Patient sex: M
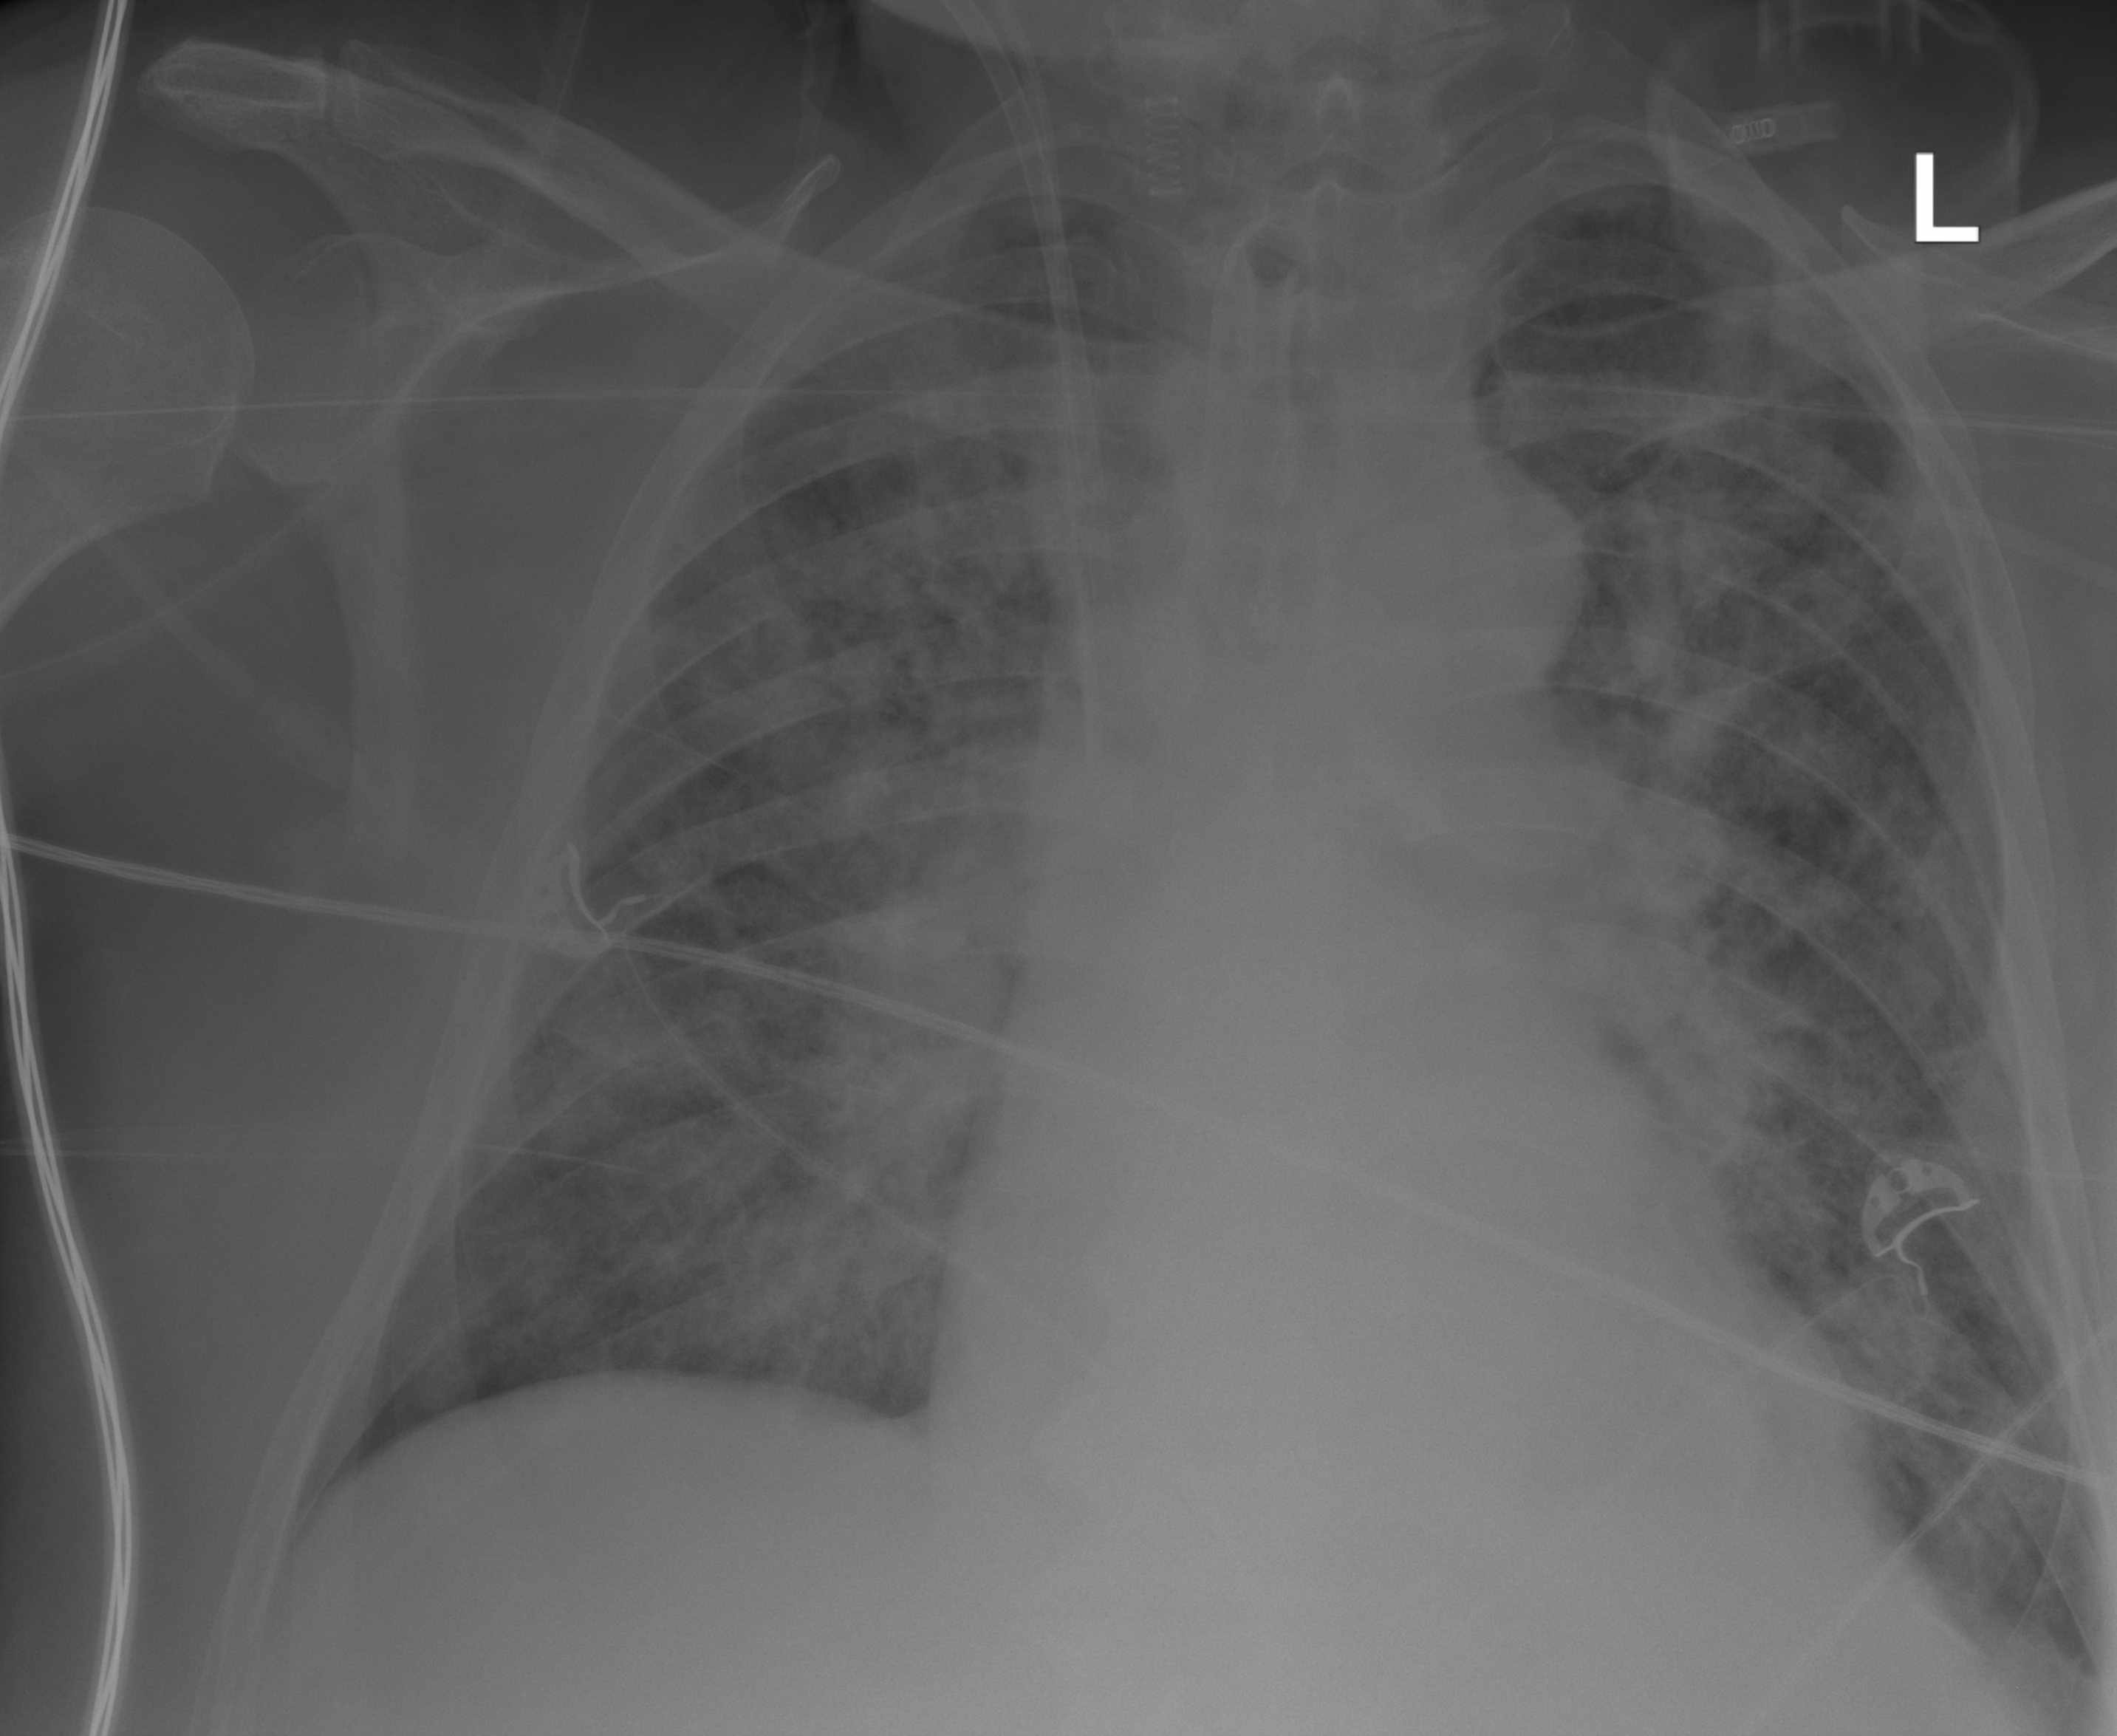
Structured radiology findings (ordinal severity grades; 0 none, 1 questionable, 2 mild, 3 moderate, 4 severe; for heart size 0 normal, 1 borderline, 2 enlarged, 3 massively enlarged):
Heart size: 2
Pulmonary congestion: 0
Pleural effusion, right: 0
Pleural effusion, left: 0
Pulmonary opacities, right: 3
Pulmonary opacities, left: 3
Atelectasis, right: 2
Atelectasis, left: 2